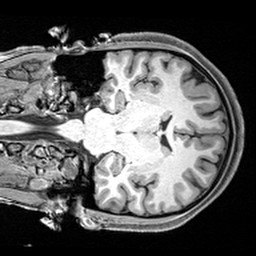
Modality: T1w
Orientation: coronal
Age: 21
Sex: female
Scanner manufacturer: siemens
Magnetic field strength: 3 T
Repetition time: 2.4 s
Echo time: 0.0022 s